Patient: sex M, age 31
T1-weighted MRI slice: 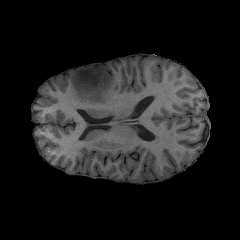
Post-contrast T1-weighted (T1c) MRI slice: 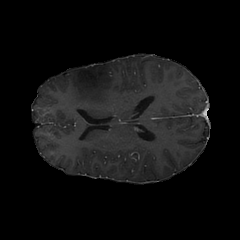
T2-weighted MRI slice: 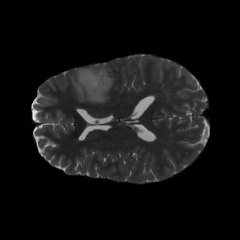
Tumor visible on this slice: yes
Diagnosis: Astrocytoma, IDH-mutant
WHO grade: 2